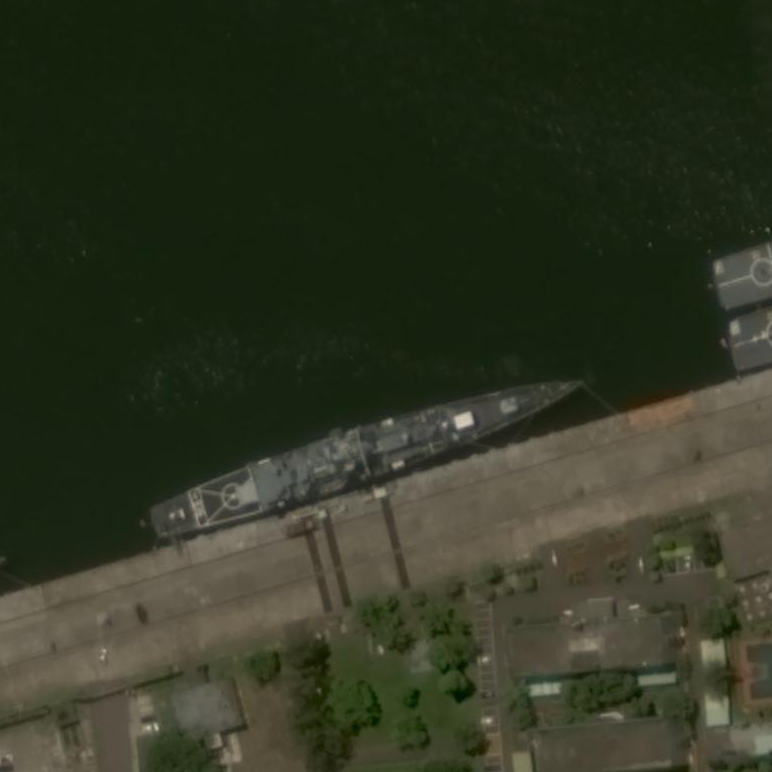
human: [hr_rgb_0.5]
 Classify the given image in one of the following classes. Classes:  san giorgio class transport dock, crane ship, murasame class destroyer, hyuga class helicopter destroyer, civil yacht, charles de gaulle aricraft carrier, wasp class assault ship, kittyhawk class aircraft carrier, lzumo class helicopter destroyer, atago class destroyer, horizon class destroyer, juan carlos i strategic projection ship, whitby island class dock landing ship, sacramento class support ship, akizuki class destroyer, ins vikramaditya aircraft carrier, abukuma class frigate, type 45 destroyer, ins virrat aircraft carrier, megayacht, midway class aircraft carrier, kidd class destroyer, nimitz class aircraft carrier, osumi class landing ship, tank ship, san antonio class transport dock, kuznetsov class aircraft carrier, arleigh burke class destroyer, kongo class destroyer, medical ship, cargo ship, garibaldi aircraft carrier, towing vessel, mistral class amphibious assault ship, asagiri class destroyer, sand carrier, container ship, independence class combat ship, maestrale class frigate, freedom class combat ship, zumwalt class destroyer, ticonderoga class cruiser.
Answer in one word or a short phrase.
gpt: Ticonderoga class cruiser